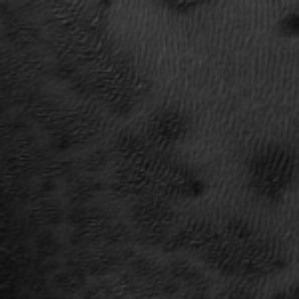
Label: frost